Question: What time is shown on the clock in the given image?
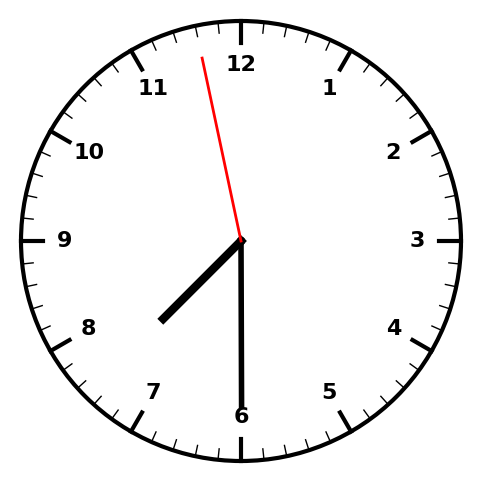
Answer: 07:29:58